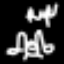
Label: frog